Question: Find the area of the quadrilateral in the figure, where the side length of the square border is 10 and the vertices of the quadrilateral are all on points that are integer multiples of 0.5. The result is rounded to one decimal place
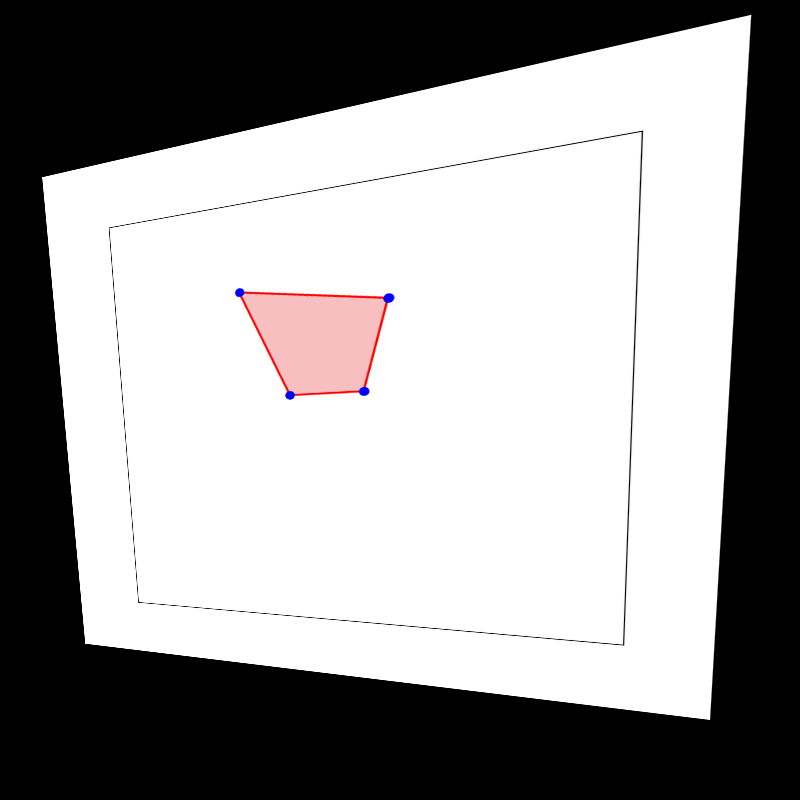
Answer: 5.0